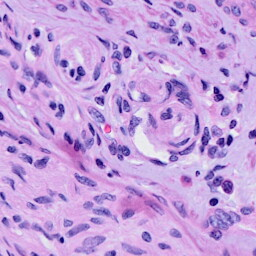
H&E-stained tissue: Cervix